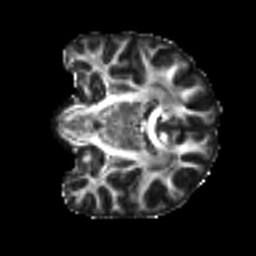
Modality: FA
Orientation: coronal
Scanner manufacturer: siemens
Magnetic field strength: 3 T
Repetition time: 4 s
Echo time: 0.0594 s